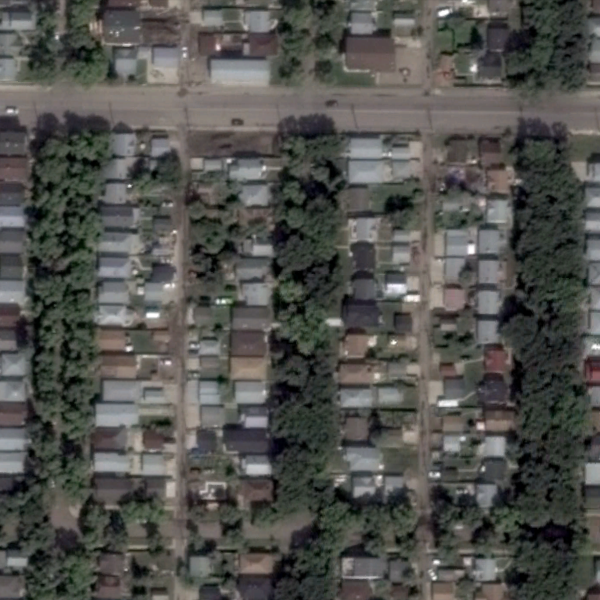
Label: DenseResidential